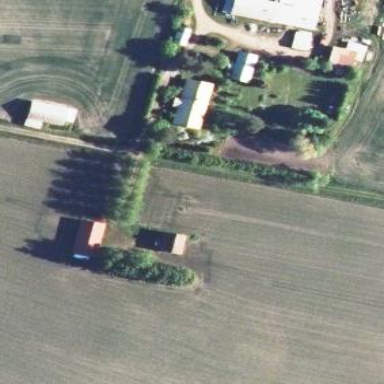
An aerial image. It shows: Farmyard area.